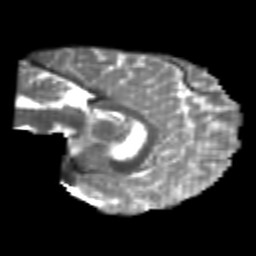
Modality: T2w
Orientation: sagittal
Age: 23
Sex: female
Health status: healthy
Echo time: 0.074 s